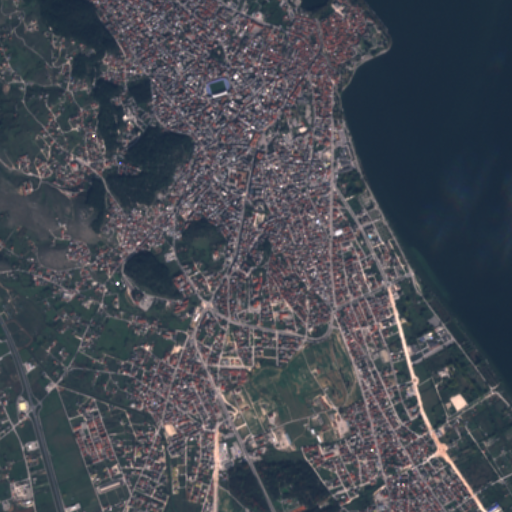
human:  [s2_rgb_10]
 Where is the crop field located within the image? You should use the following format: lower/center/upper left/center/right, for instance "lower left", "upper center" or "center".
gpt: The crop field is located in the lower right of the image.
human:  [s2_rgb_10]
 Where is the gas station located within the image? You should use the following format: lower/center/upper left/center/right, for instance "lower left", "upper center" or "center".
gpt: The gas station is located in the lower center of the image.
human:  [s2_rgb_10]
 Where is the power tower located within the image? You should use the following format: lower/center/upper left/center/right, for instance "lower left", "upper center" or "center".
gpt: The power tower is located in the lower left of the image.
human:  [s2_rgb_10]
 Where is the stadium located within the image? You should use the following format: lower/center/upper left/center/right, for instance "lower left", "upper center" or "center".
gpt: The stadium is located in the upper center of the image.
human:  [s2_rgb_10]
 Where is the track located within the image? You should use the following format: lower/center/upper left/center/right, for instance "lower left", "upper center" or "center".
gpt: The track is located in the upper center of the image.
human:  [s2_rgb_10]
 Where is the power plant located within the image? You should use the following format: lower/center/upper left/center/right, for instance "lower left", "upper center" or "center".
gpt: There is no power plant in the image.